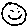
Label: smiley face